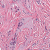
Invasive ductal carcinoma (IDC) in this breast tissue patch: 1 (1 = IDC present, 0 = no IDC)